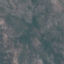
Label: HerbaceousVegetation